Question: How can I put the two brown labels into the blue frame and green frame respectively?
I can put the pink label in the yellow frame but other two brown labels are not in the position where I want to put.
'''
import tkinter as tk
window = tk.Tk()
window.title('frame test')
window.geometry('600x450')
label1 = tk.Label(window, text='In the left side of window', bg='red',
fg='white').pack(side='left')
frameShow = tk.Frame(window, bg='yellow', width=100,height=50)
frameShow.pack()
label2 = tk.Label(frameShow, text='In the left side of yellow frame',
bg='pink').pack(side='left')
subFramel = tk.Frame(frameShow, bg='green', width=200,height=200).pack()
label3 = tk.Label(subFramel, text='Inside the green frame',
bg='brown', fg='white').pack(side='right')
subFrame2 = tk.Frame(frameShow, bg='blue',
width=180,height=200).pack(side='left')
label3 = tk.Label(subFrame2, text='Inside the blue frame',
bg='brown', fg='white').pack()
window.mainloop()
'''

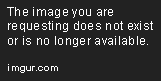
Answer: The main problem in your code is that you are setting your variable as 'subFrame=tk.Frame(...).pack()' when it should be 'subFrame=tk.Frame(...)' The code below should work. I included borderwidth=2 so you can see the frame color, since the frame is automatically shrink to the frame contents.
'''
import tkinter as tk
window = tk.Tk()
window.title('frame test')
window.geometry('600x450')
label1 = tk.Label(window, text='In the left side of window', bg='red', fg='white')
label1.pack(side='left')
frameShow = tk.Frame(window, bg='yellow', width=100,height=50)
frameShow.pack()
label2 = tk.Label(frameShow, text='In the left side of yellow frame', bg='pink')
label2.pack(side='left')
subFramel = tk.Frame(frameShow, bg='green', width=200,height=200, borderwidth=2)
subFramel.pack()
label3 = tk.Label(subFramel, text='Inside the green frame', bg='brown', fg='white')
label3.pack(side='right')
subFrame2 = tk.Frame(frameShow, bg='blue', width=180,height=200, borderwidth=2)
subFrame2.pack(side='left')
label3 = tk.Label(subFrame2, text='Inside the blue frame',bg='brown', fg='white', borderwidth=2)
label3.pack()
window.mainloop()
'''